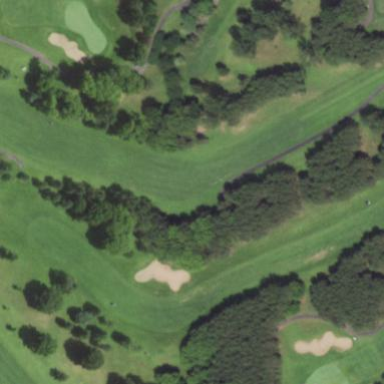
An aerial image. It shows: Rough area on grassy golf course.